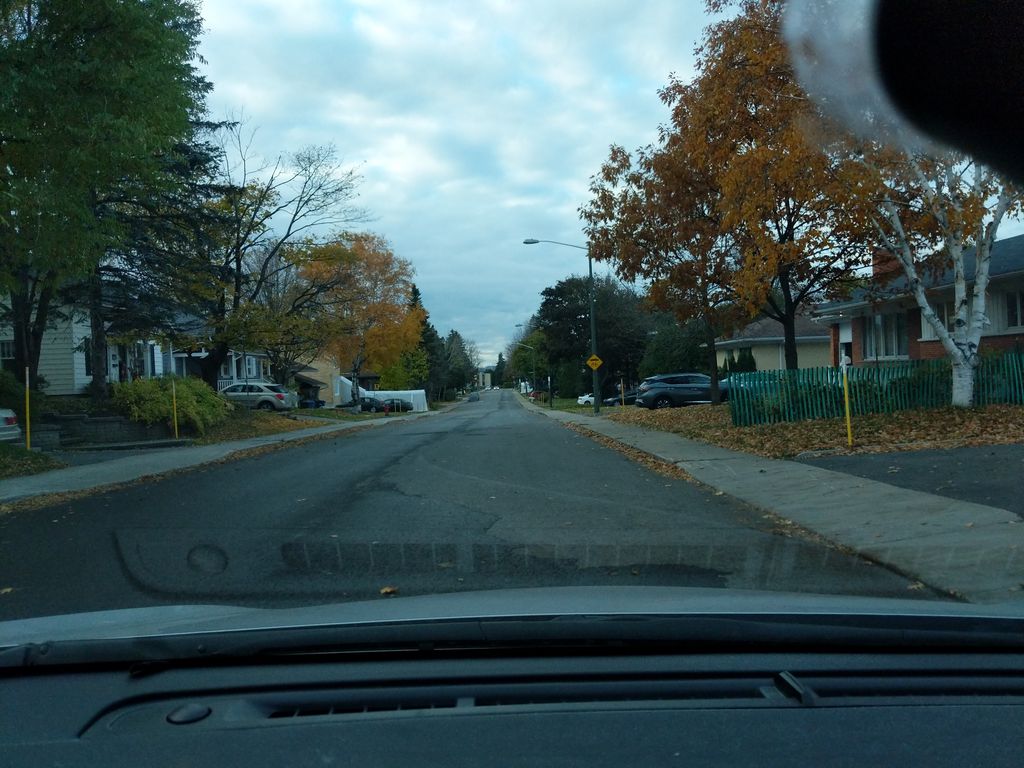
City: quebec_city